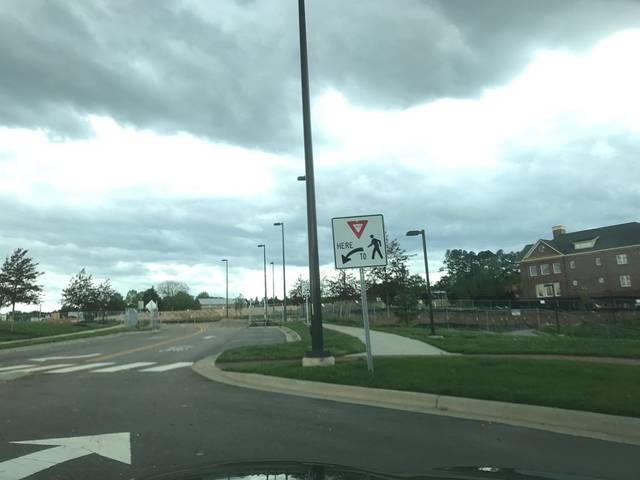
Region: United States
Coordinates: 35.78, -78.681